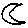
Label: moon